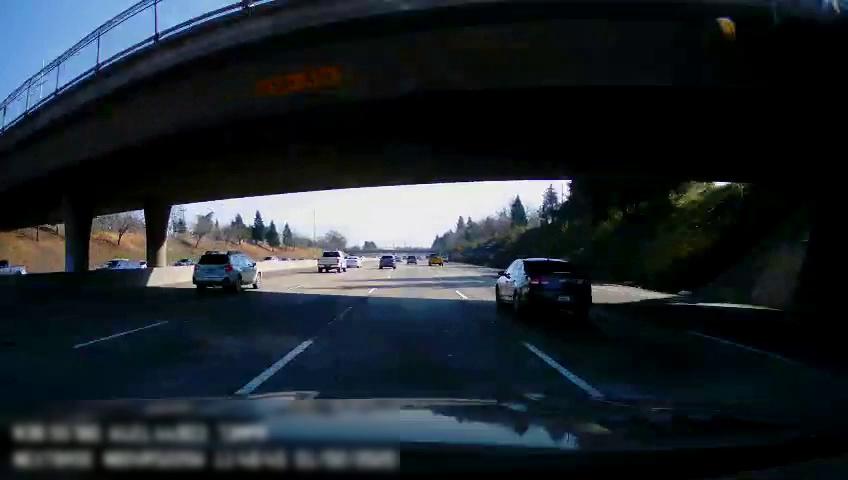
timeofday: Day
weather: Sunny
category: Drivable Space
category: Vehicles | SUV
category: Vehicles | Truck
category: Vehicles | Van
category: Vehicles | Car
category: Vehicles | SUV
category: Vehicles | Truck
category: Vehicles | SUV
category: Vehicles | SUV
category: Vehicles | Car
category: Vehicles | SUV
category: Vehicles | Other LV
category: Vehicles | Car
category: Lanes | Alternate Lane
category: Lanes | Alternate Lane
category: Lanes | Alternate Lane
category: Lanes | Current Lane